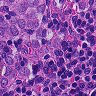
Metastatic tissue present: yes